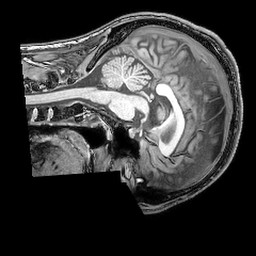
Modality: T1w
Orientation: sagittal
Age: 35
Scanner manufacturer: philips
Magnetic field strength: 3 T
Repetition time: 0.007 s
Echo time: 0.003501 s